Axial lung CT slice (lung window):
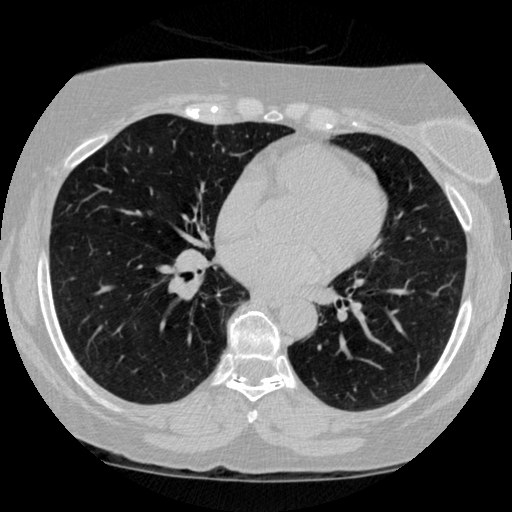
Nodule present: no